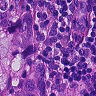
Metastatic tissue present: yes